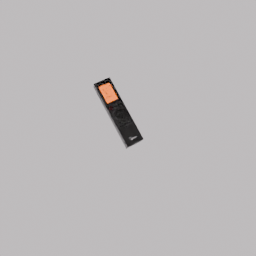
Label: electronics